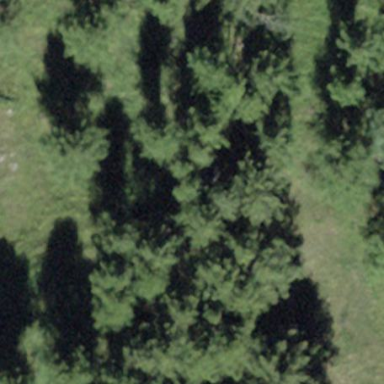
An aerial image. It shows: Forest area.